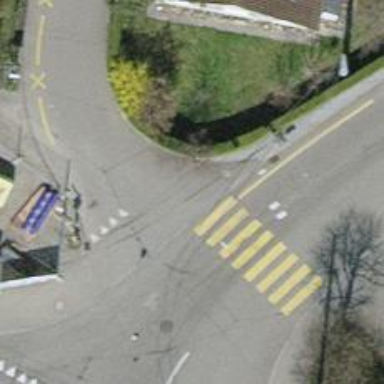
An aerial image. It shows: Kerb barrier.